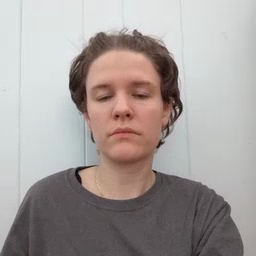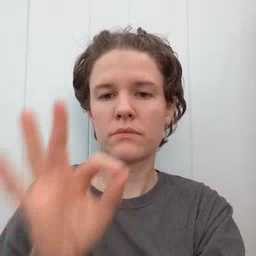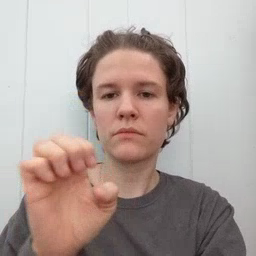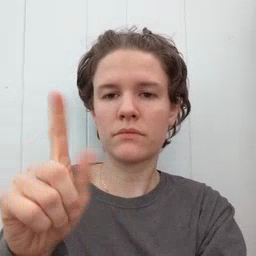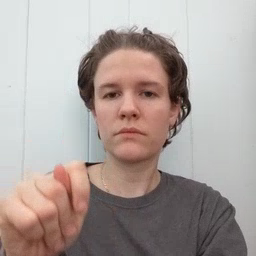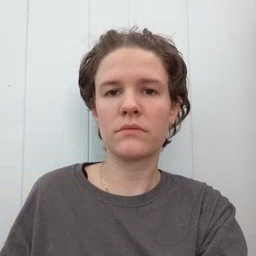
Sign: feet